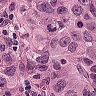
Metastatic tissue present: yes